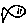
Label: fish